Question: For some reason in Highstock, adding a plotband doesn't draw a rectangular band!?
There are two charts on their own y-axis but sharing the same x-axis.
I'm adding the plotbands dynamically after the chart has loaded:
'''
}, function(chart) { // on complete
var i = 0;
data.exits.forEach(function(time) {
i++;
chart.xAxis[0].addPlotBand({
from: time[0]*1000,
to: time[1]*1000,
label: {
text: "Exit"
},
color: '#000',
id: 'plot-band-'+i
});
});
});
'''

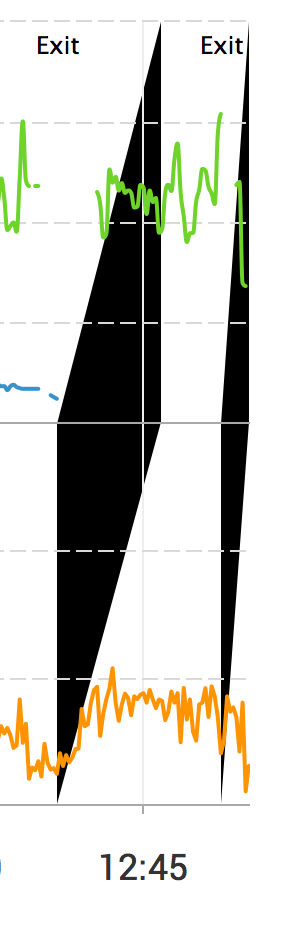
Answer: Accorcing to Pawel Fus, this was a bug in 1.3.10 version of Highstock. The current newest version 2.0.0 fixed this bug.